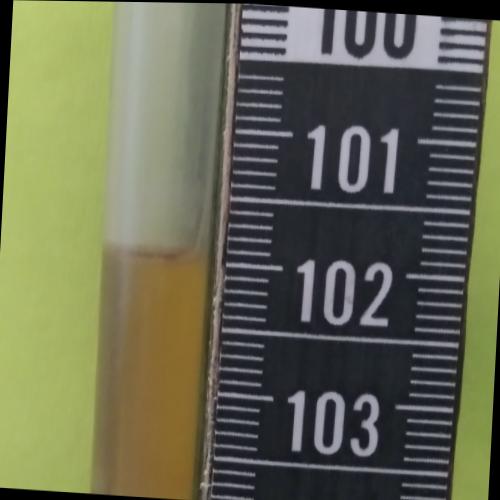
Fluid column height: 102.0 cm